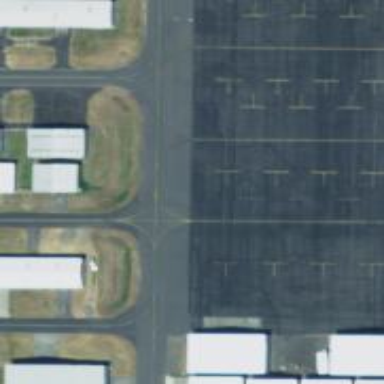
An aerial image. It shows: View of taxiway at the airport.